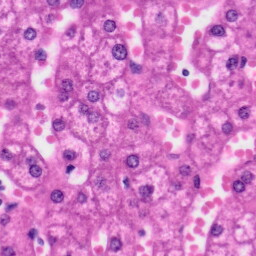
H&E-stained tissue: Liver